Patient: sex M, age 48
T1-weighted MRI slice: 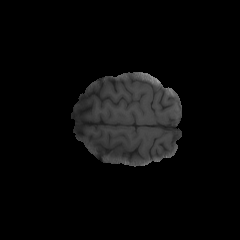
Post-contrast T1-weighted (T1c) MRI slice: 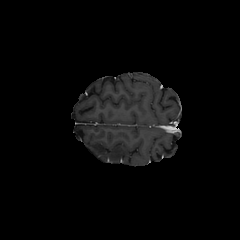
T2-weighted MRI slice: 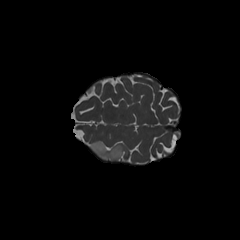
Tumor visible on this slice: yes
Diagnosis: Astrocytoma, IDH-mutant
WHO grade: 3